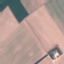
Land use / land cover: AnnualCrop